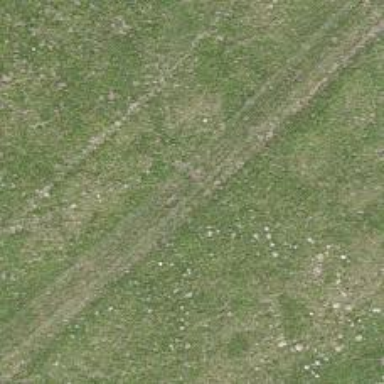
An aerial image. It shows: Track road with grade4 tracktype.